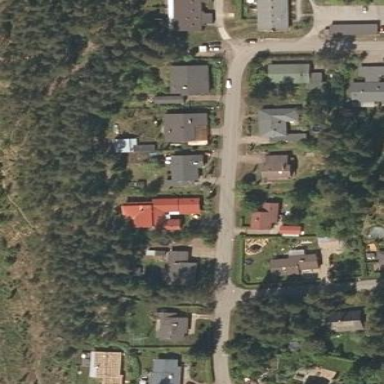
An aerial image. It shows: Residential area.